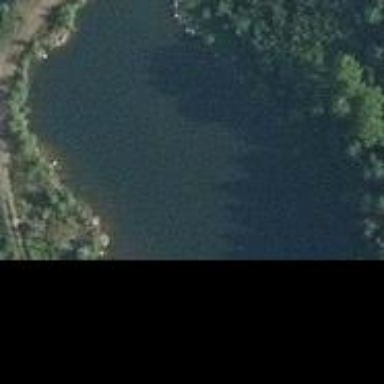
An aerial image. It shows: Peaceful pond surrounded by nature.